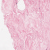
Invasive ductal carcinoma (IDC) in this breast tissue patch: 0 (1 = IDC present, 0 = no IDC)